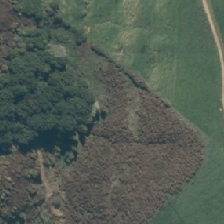
Land cover: low_producing_grassland